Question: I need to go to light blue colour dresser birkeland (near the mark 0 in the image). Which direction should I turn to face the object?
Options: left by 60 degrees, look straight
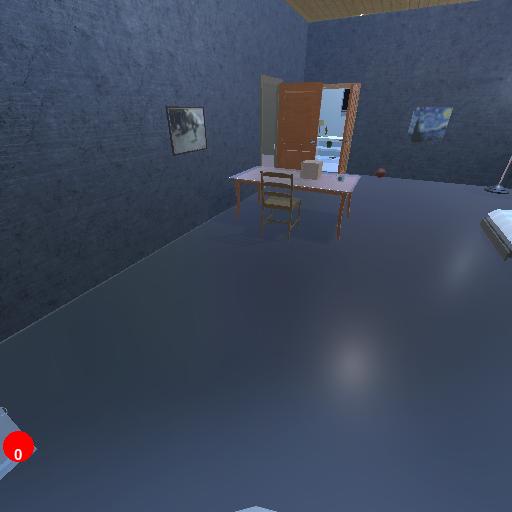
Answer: left by 60 degrees